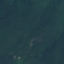
Land use / land cover class: Forest